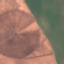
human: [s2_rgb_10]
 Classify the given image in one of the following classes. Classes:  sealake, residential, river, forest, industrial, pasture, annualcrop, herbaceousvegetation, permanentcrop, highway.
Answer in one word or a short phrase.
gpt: AnnualCrop